Question: I am begineer. I want to know , How to add a Item inside 'Navigation Drawer' which icon will be add right side of Item Title.
Exactly I want to do like this picture.

But how?
I want to add item exactly like this Youtube Item.
This is 'Navigation Drawer' Menu:
'''
<?xml version="1.0" encoding="utf-8"?>
<menu xmlns:android="http://schemas.android.com/apk/res/android">
<item android:title="Social Links">
<menu>
<item
android:id="@+id/nav_facebook"
android:icon="@drawable/ic_menu_facebook"
android:title="Facebook"
/>
<item
android:id="@+id/nav_youtube"
android:icon="@drawable/ic_menu_youtube"
android:title="Youtube"
/>
<item
android:id="@+id/nav_twitter"
android:icon="@drawable/ic_menu_twitter"
android:title="Twitter"
/>
</menu>
</item>
</menu>
'''
I also attached this code in 'Manifest':
'''
android:supportsRtl="true"
'''
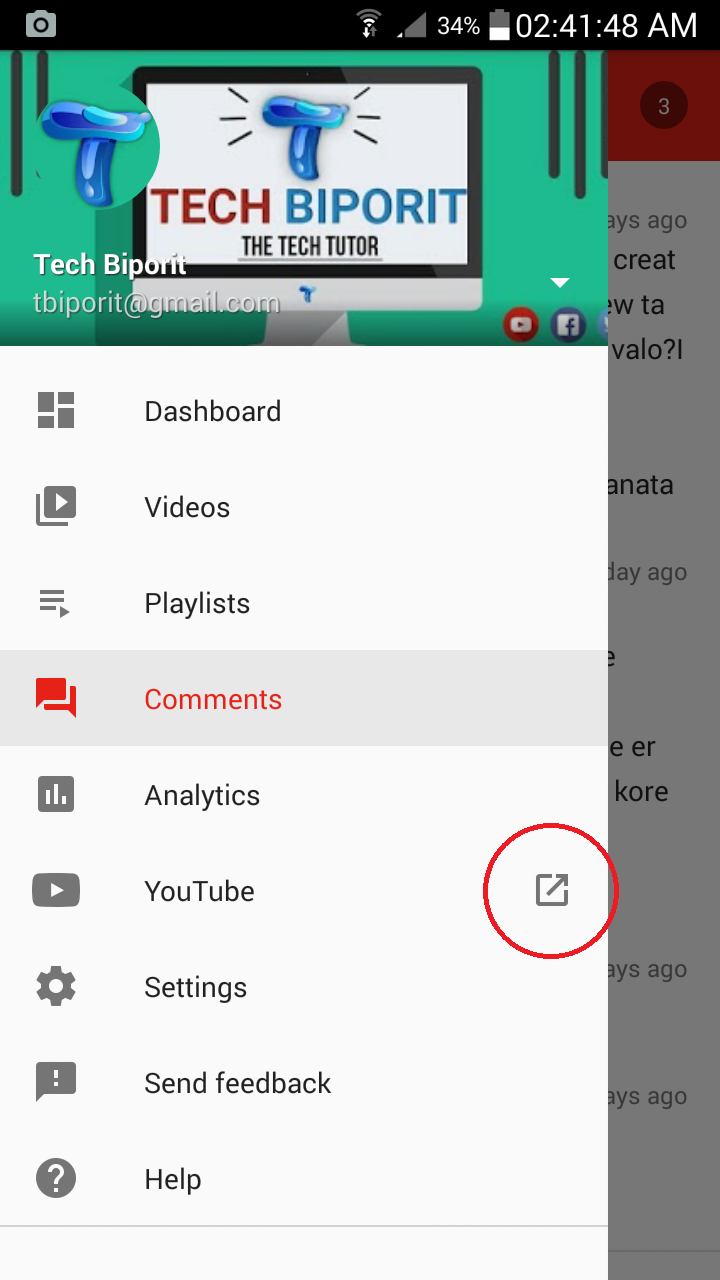
Answer: Under res layout folder, create a layout named . This layout is used to render image next to YouTube label.
'''
<?xml version="1.0" encoding="utf-8"?>
<LinearLayout xmlns:android="http://schemas.android.com/apk/res/android"
android:layout_width="match_parent"
android:layout_height="match_parent"
android:gravity="center_vertical"
android:orientation="vertical">
<LinearLayout
android:layout_width="6dp"
android:layout_height="6dp"
android:background="@drawable/addyourimage"></LinearLayout>
</LinearLayout>
'''
'''
navigationView.getMenu().getItem(5).setActionView(R.layout.menu_image);
'''
> More <URL>